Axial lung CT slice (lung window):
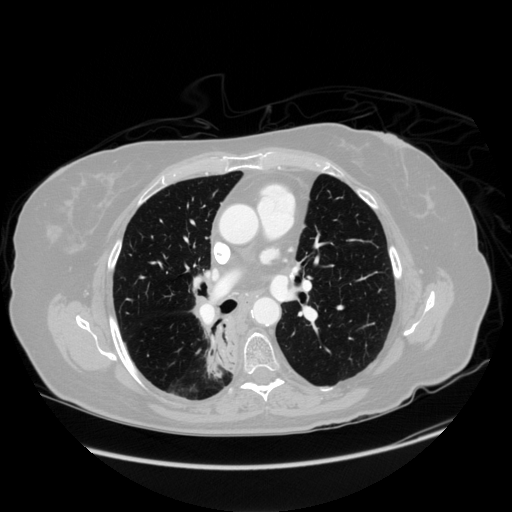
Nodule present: no